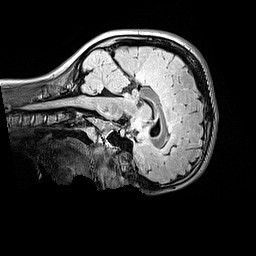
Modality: FLAIR
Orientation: sagittal
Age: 9
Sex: female
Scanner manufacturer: siemens
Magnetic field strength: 3 T
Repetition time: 5 s
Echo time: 0.388 s